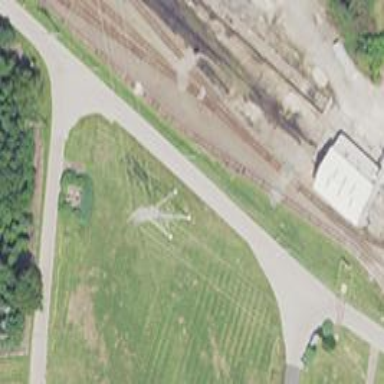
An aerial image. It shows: Rail spur service.